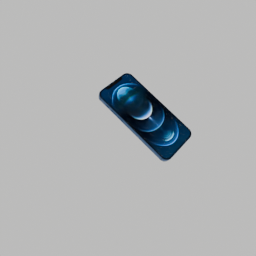
Label: electronics